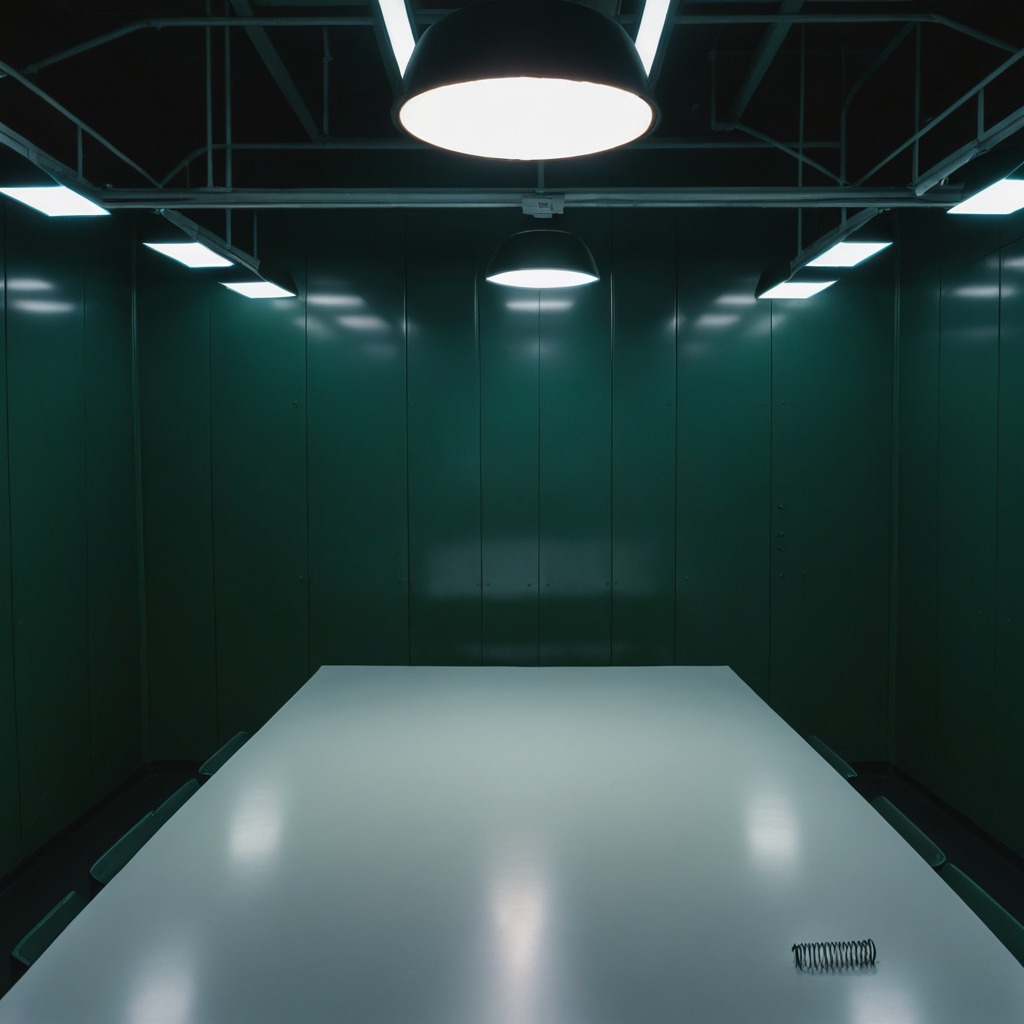
A coiled metal spring is lying on the clean empty table.